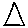
Label: triangle